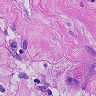
Metastatic tissue present: yes